Question: I can delete an item from shopping list through long press on the selected item by the following code
'''
listcart.setOnItemLongClickListener(new AdapterView.OnItemLongClickListener() {
@Override
public boolean onItemLongClick(AdapterView<?> adapterView, View view, int i, long l) {
model=d.get(i);
final String orderno=model.getOrderno();
AlertDialog.Builder msg=new AlertDialog.Builder(CartActivity.this)
.setTitle("Delete Item")
.setMessage("Are you sure delete this item "+model.getItemname())
.setIcon(R.drawable.applogo)
.setPositiveButton("Yes", new DialogInterface.OnClickListener() {
@Override
public void onClick(DialogInterface dialogInterface,int i){
DBLite db=new DBLite(CartActivity.this);
db.DeleteItem(orderno);
d=new ArrayList<>(db.GetCart(CartActivity.this));
adapterCart=new Cart_Adapter(CartActivity.this,d);
listcart.setAdapter(adapterCart);
txtOrderTotal.setText(String.valueOf(db.GetSum()));
}
}).setNegativeButton("No",null);
msg.create();
msg.show();
return false;
}
});
'''
I want to delete this item by clicking (x) image. How can I customize that code for that purpose, like the image below:

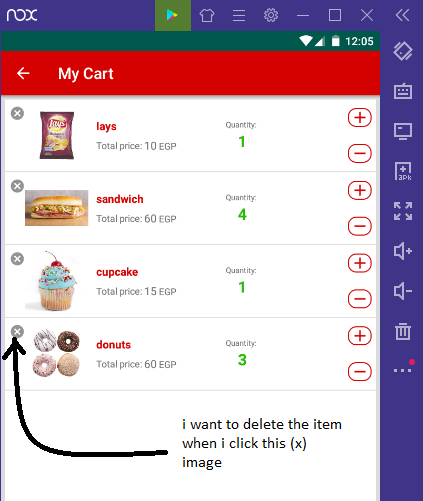
Answer: i found a way and it works. i deal with delete button through cartAdapter activity in which c=context , ass=arrayList<>
'''
viewHolder.imgdelete.setOnClickListener(new View.OnClickListener() {
@Override
public void onClick(View v) {
AlertDialog.Builder msg=new AlertDialog.Builder(c)
.setTitle("Delete Item")
.setMessage("Are you sure delete this item "+data.getItemname())
.setIcon(R.drawable.applogo)
.setPositiveButton("Yes", new DialogInterface.OnClickListener() {
@Override
public void onClick(DialogInterface dialogInterface,int i){
DBLite db=new DBLite(c);
db.DeleteItem(data.getOrderno());
ass=new ArrayList<>(db.GetCart(c));
adapterCart=new Cart_Adapter(c,ass);
listcart.setAdapter((ListAdapter) adapterCart);
txtOrderTotal.setText(String.valueOf(db.GetSum()));
}
}).setNegativeButton("No",null);
msg.create();
msg.show();
}
});
'''